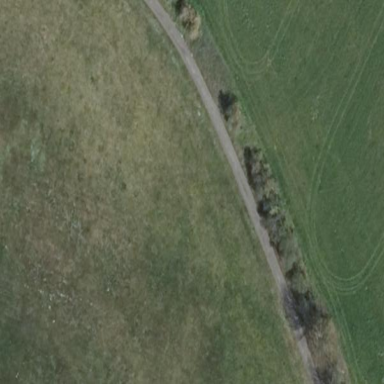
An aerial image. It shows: Open area covered with grass.